Две одинаковые гантельки летят навстречу друг другу (см. рисунок).
Как они будут двигаться после столкновения? Считать, что размеры шариков, укрепленных на концах гантелек, малы по сравнению с размерами гантелек. Столкновения шариков абсолютно упруги.
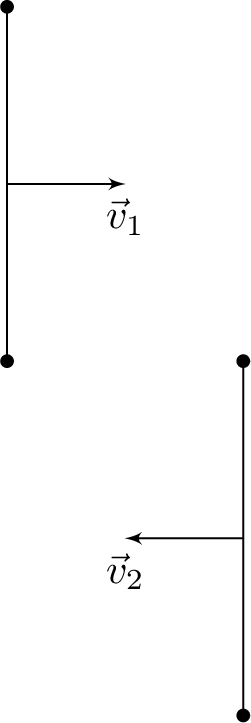
Ответ: Гантельки будут двигаться так, как они двигались до столкновения.
Темы:
T, Механика, Кинематика, ЗСЭ, Гантель, ЗСИ, Всероссийские, ЗСМИ